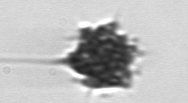
Label: Dictyocha